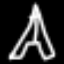
Label: The Eiffel Tower